Interaction volume radius: 5 \u00c5
Interaction volume height: 35 \u00c5
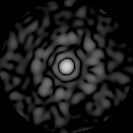
Disorder parameter: 0.7982